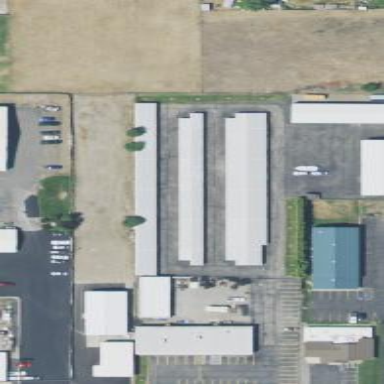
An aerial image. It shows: Commercial area with storage rental shop.